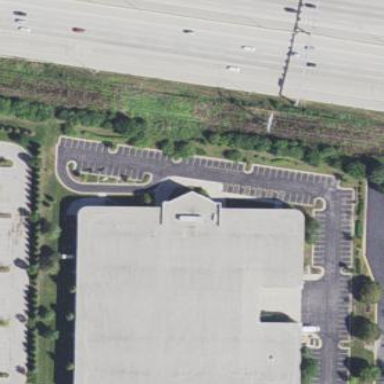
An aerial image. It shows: Office building.